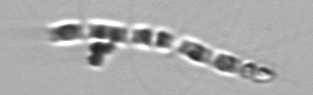
Label: Chaetoceros